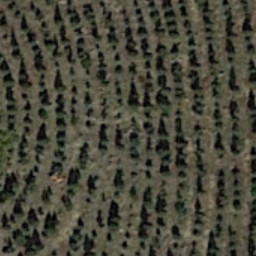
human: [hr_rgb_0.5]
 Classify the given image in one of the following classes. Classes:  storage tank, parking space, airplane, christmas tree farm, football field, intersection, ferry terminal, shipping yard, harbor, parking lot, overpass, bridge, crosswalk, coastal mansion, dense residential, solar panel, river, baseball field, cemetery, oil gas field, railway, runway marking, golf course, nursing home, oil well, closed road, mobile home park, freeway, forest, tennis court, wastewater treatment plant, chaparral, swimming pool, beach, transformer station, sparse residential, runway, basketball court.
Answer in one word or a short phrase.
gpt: christmas tree farm